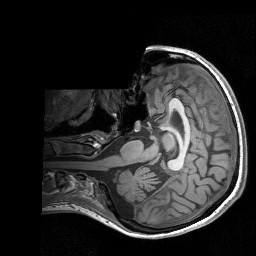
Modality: T1w
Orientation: axial
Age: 23
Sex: female
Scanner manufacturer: siemens
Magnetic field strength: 3 T
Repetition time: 1.9 s
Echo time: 0.00226 s